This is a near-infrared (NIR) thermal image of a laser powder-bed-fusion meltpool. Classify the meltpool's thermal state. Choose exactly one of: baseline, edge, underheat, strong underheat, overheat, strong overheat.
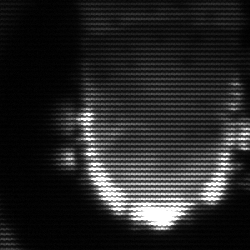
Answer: baseline